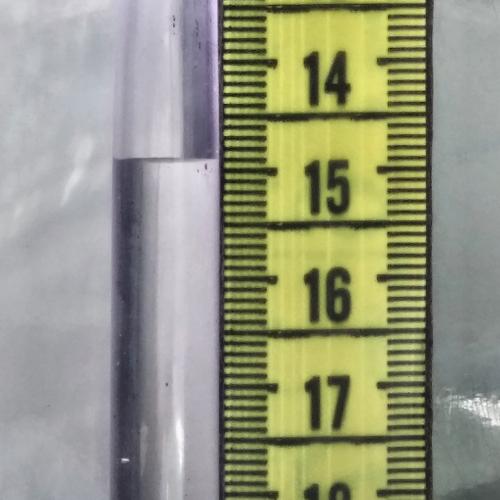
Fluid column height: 14.9 cm